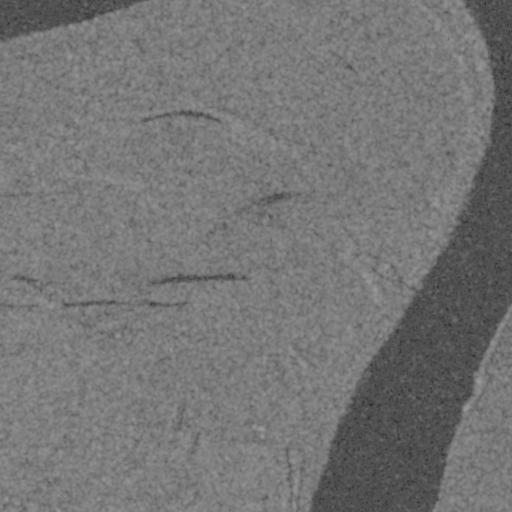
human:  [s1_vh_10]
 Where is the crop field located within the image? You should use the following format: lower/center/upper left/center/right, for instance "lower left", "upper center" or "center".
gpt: The crop field is located in the lower right of the image.
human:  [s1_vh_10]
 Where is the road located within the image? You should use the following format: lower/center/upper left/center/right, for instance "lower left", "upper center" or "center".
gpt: There is no road in the image.

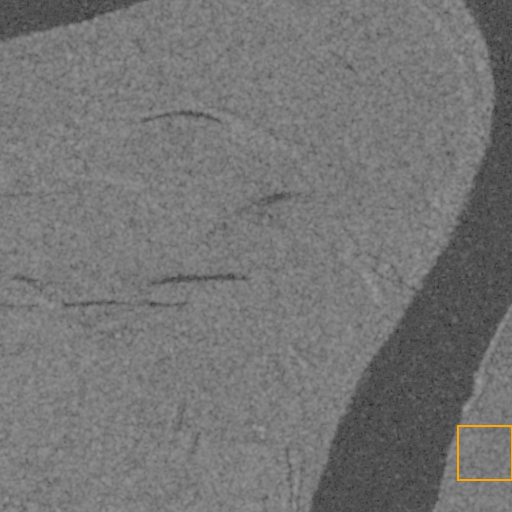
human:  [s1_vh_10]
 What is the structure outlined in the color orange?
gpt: The structure outlined in orange is a crop field.
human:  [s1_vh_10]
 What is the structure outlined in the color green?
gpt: There is no green outline.